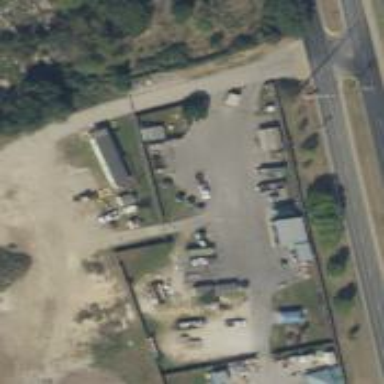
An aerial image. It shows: Recycling center.